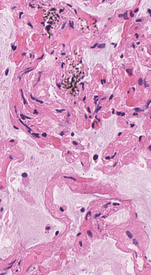
Tumor epithelial tissue: no
Tumor-associated stroma tissue: no
Normal tissue: yes